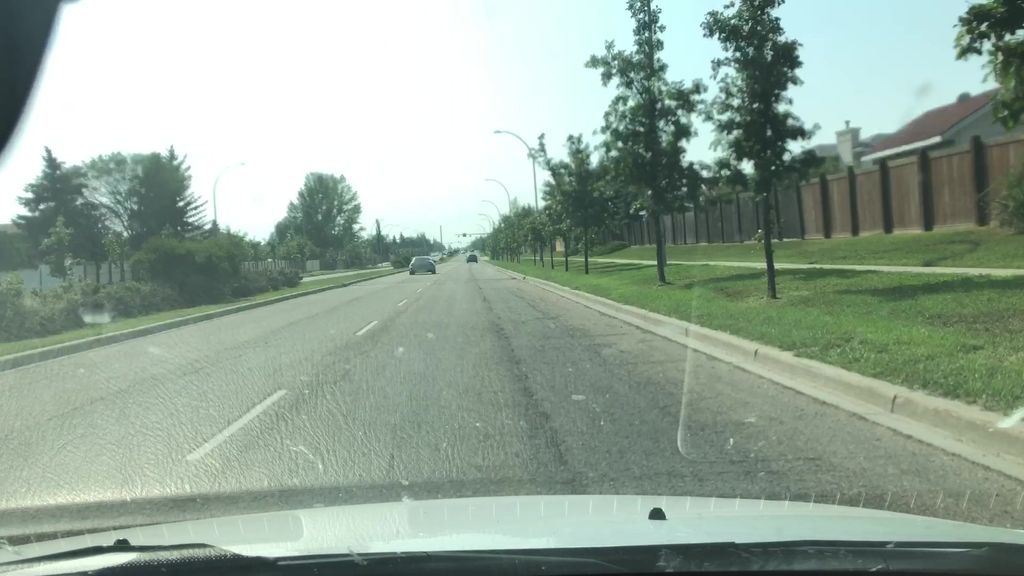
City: edmonton